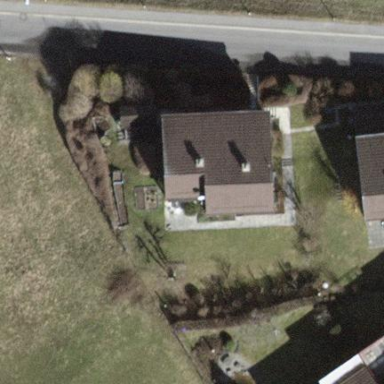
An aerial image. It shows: Simple and straightforward house.